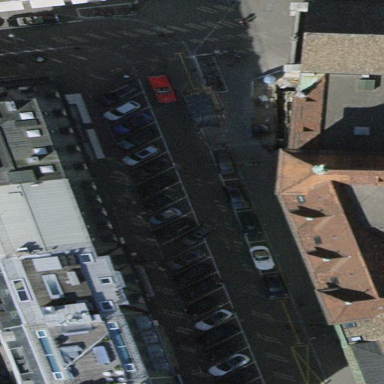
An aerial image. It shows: Diagonal street-side parking area.